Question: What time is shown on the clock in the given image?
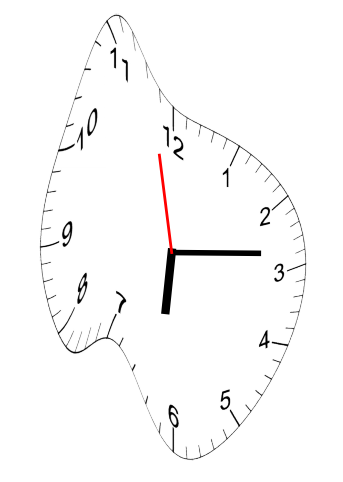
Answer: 06:13:58